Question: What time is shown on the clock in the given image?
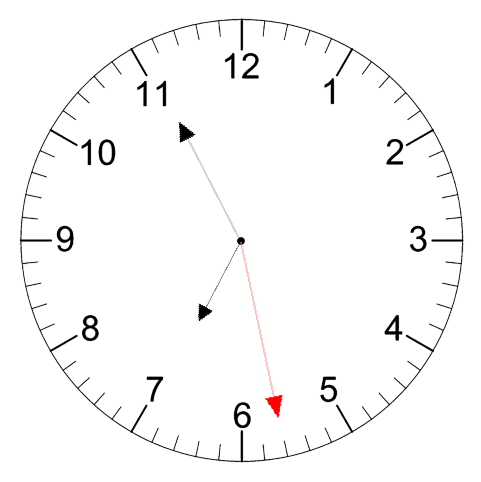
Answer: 06:55:28